Field crop: tomato
Growth stage: 2
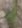
Species: solanum